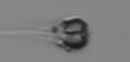
Label: Apedinella